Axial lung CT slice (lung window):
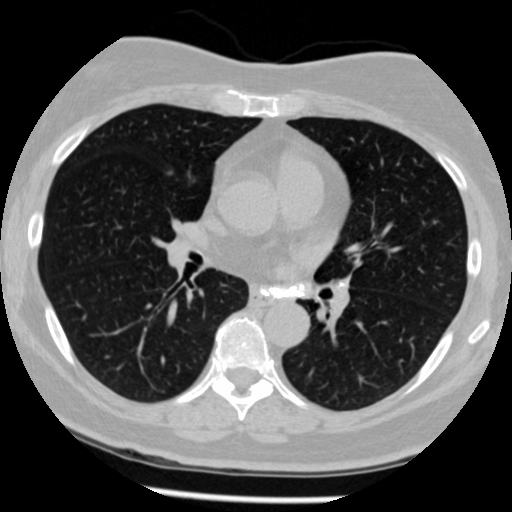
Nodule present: no